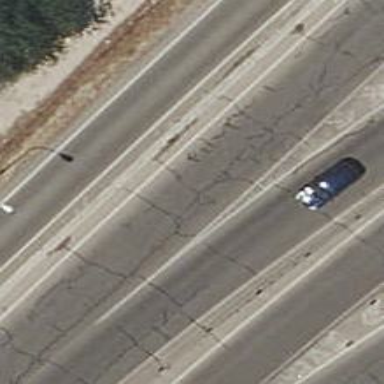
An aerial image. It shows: Trunk link highway.